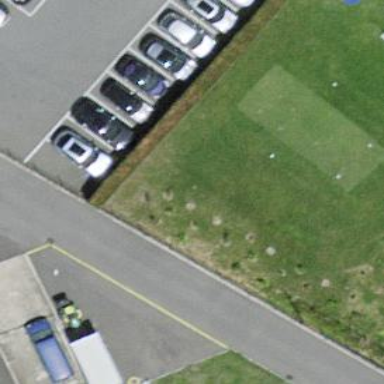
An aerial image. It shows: Grassy area designated for golf tee.